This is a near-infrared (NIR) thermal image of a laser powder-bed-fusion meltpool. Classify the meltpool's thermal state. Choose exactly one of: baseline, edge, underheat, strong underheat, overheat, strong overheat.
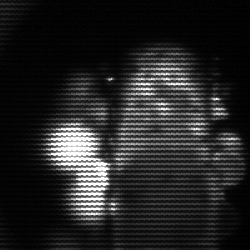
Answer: strong underheat